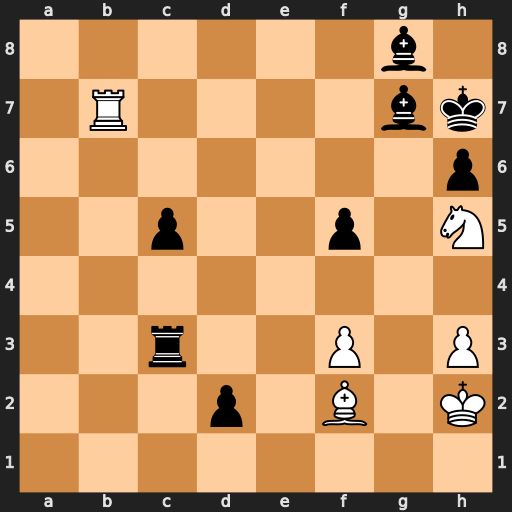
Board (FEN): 6b1/1R4bk/7p/2p2p1N/8/2r2P1P/3p1B1K/8
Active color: w
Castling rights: -
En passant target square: -
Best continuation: Rxg7+ Kh8 Rd7 d1=Q Rxd1